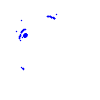
Particle: kaon